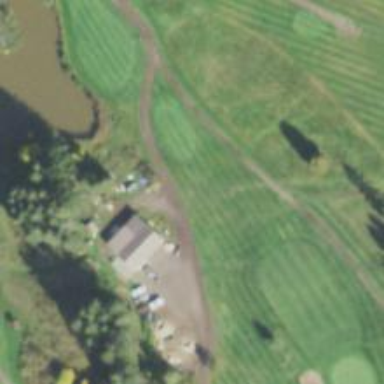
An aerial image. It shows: Path for both road and golf.